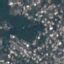
Land use / land cover: Residential